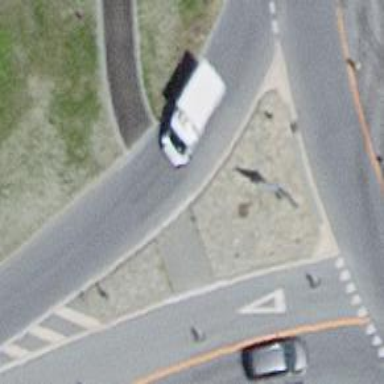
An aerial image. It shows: Uncontrolled zebra crossing on the road.